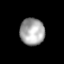
Tissue: lung
Cell type: Others
Senescence score: 0.1936
Nuclear area (px): 653
Mean DAPI intensity: 165.968